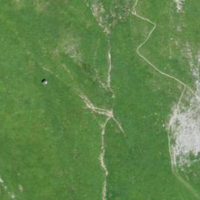
EUNIS habitat code: 23
Species observed at this site:
Lullula arborea
Tussilago farfara